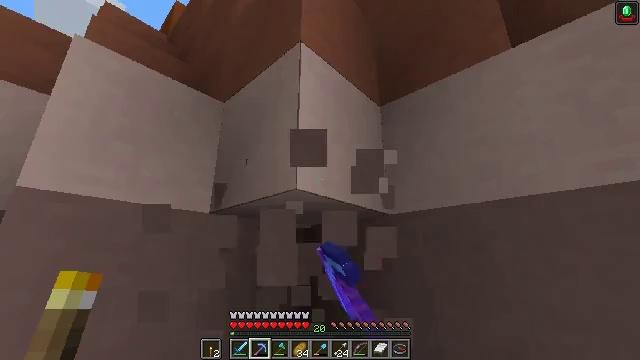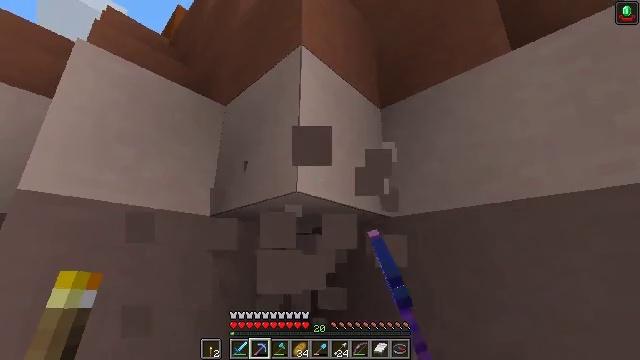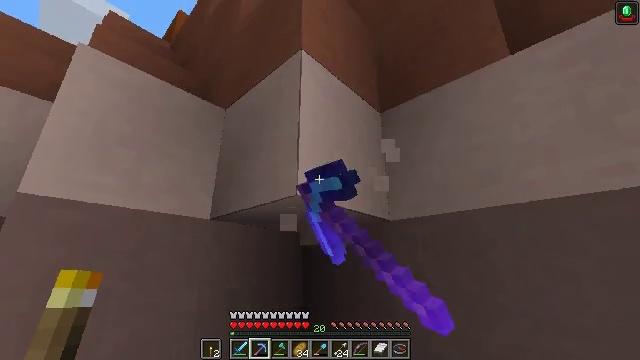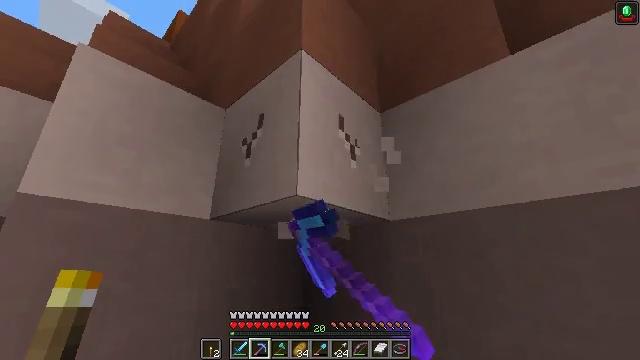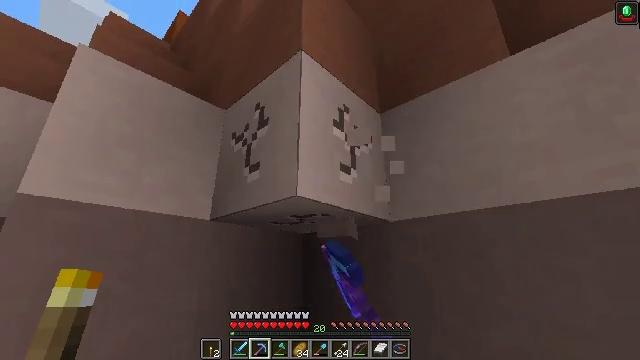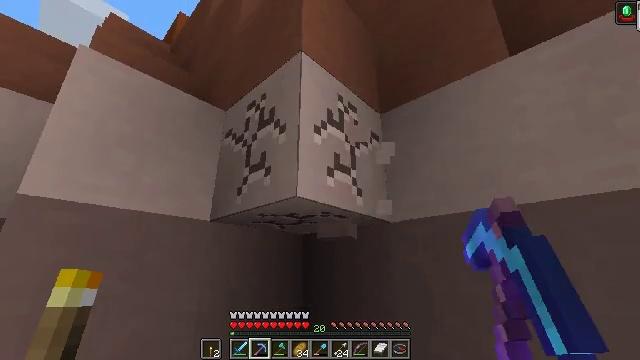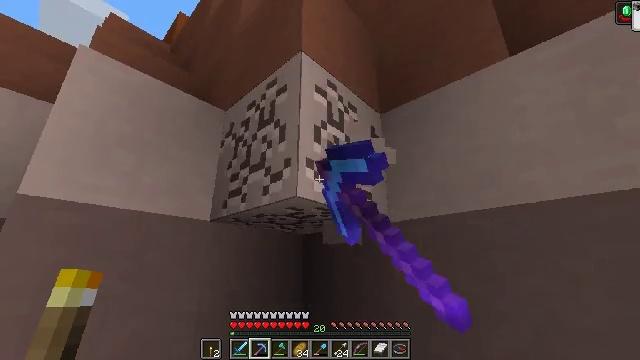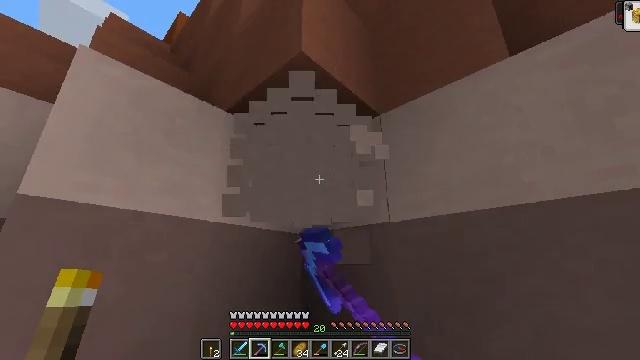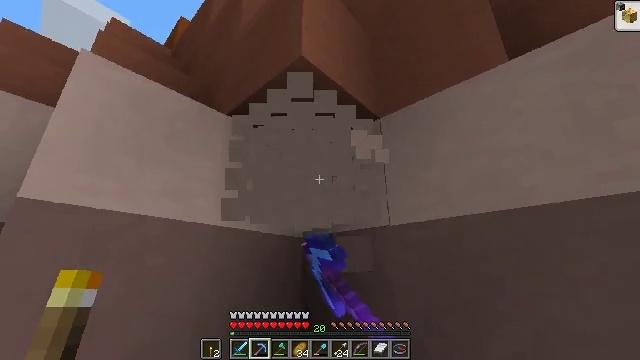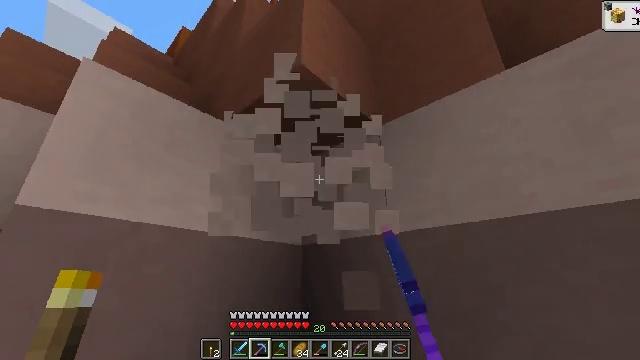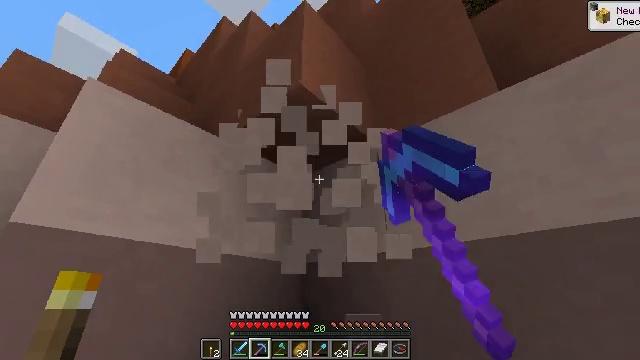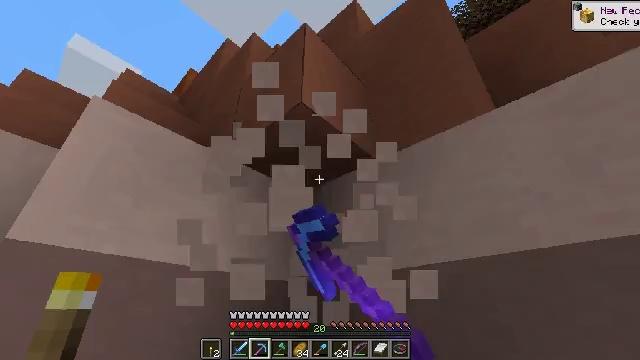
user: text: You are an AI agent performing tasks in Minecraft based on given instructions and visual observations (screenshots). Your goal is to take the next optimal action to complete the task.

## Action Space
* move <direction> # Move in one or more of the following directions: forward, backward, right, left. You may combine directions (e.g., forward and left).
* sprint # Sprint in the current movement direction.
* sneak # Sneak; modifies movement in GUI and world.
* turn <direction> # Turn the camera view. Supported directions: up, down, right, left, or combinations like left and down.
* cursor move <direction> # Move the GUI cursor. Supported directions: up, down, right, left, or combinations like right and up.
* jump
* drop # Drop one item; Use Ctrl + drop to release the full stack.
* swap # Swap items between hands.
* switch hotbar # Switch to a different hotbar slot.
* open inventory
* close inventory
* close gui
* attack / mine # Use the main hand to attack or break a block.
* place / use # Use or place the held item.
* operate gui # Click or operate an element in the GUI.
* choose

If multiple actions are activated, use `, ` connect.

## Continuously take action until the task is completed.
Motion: motion action
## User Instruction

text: Pick up white terracotta by mining.
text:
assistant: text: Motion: attack / mine
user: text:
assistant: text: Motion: attack / mine
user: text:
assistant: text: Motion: attack / mine
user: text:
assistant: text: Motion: attack / mine
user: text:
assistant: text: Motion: attack / mine
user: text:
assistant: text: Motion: attack / mine
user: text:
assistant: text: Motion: attack / mine
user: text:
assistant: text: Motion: attack / mine
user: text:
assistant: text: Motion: turn up, attack / mine
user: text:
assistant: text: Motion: turn up, attack / mine
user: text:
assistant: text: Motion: turn up, attack / mine
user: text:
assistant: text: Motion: attack / mine